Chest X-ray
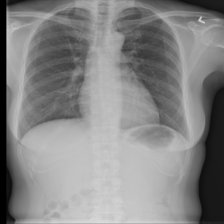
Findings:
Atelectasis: negative
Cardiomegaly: negative
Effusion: negative
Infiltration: negative
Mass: negative
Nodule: negative
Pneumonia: negative
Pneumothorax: negative
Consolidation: negative
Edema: negative
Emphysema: negative
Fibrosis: negative
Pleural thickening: negative
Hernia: negative